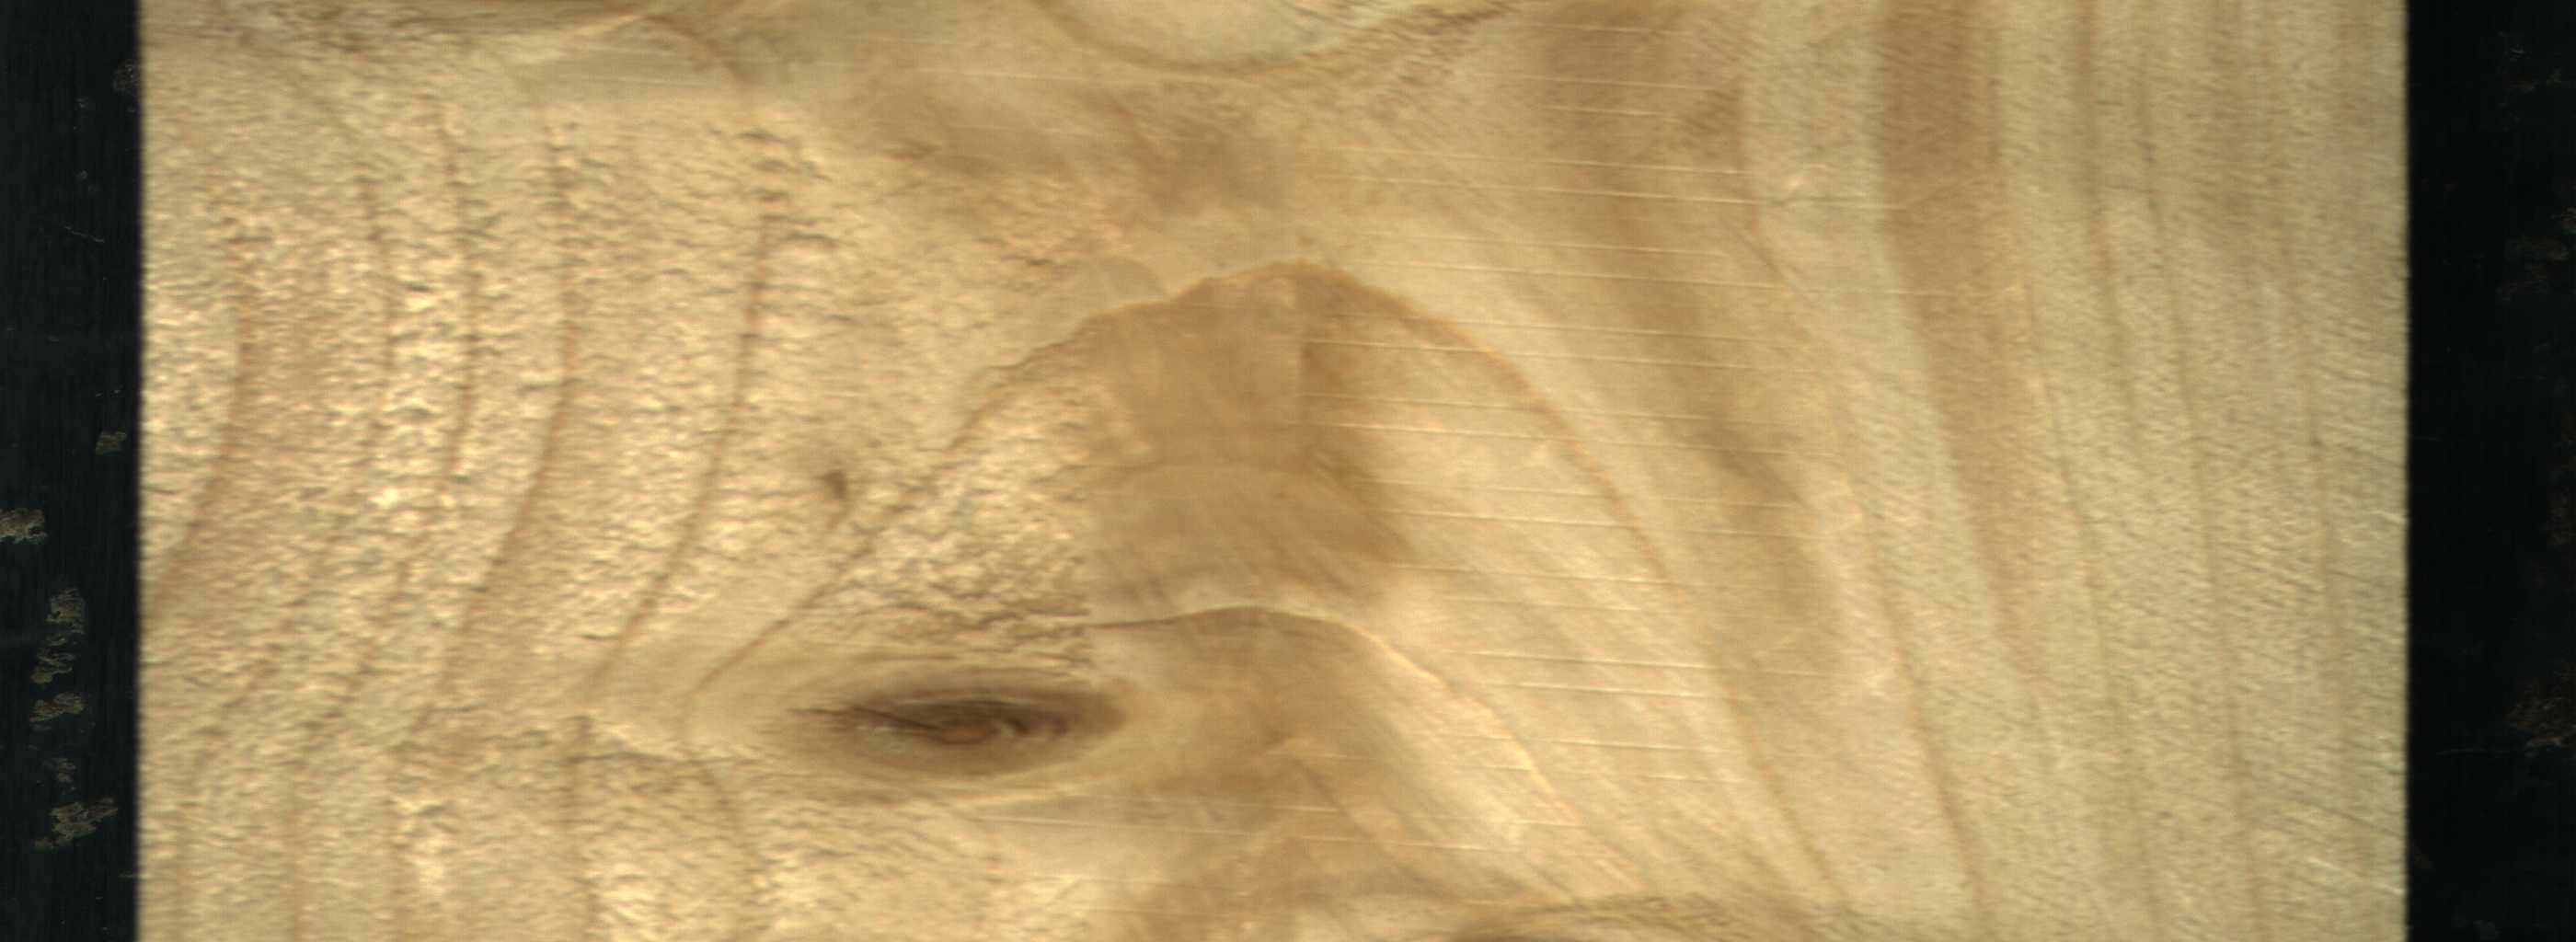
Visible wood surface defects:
knot_with_crack